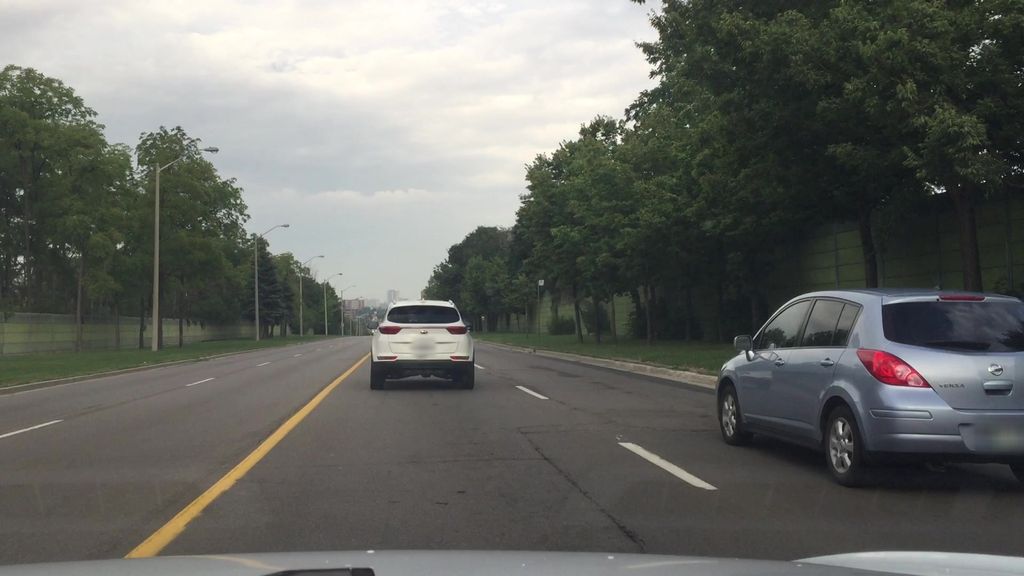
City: toronto